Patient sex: M
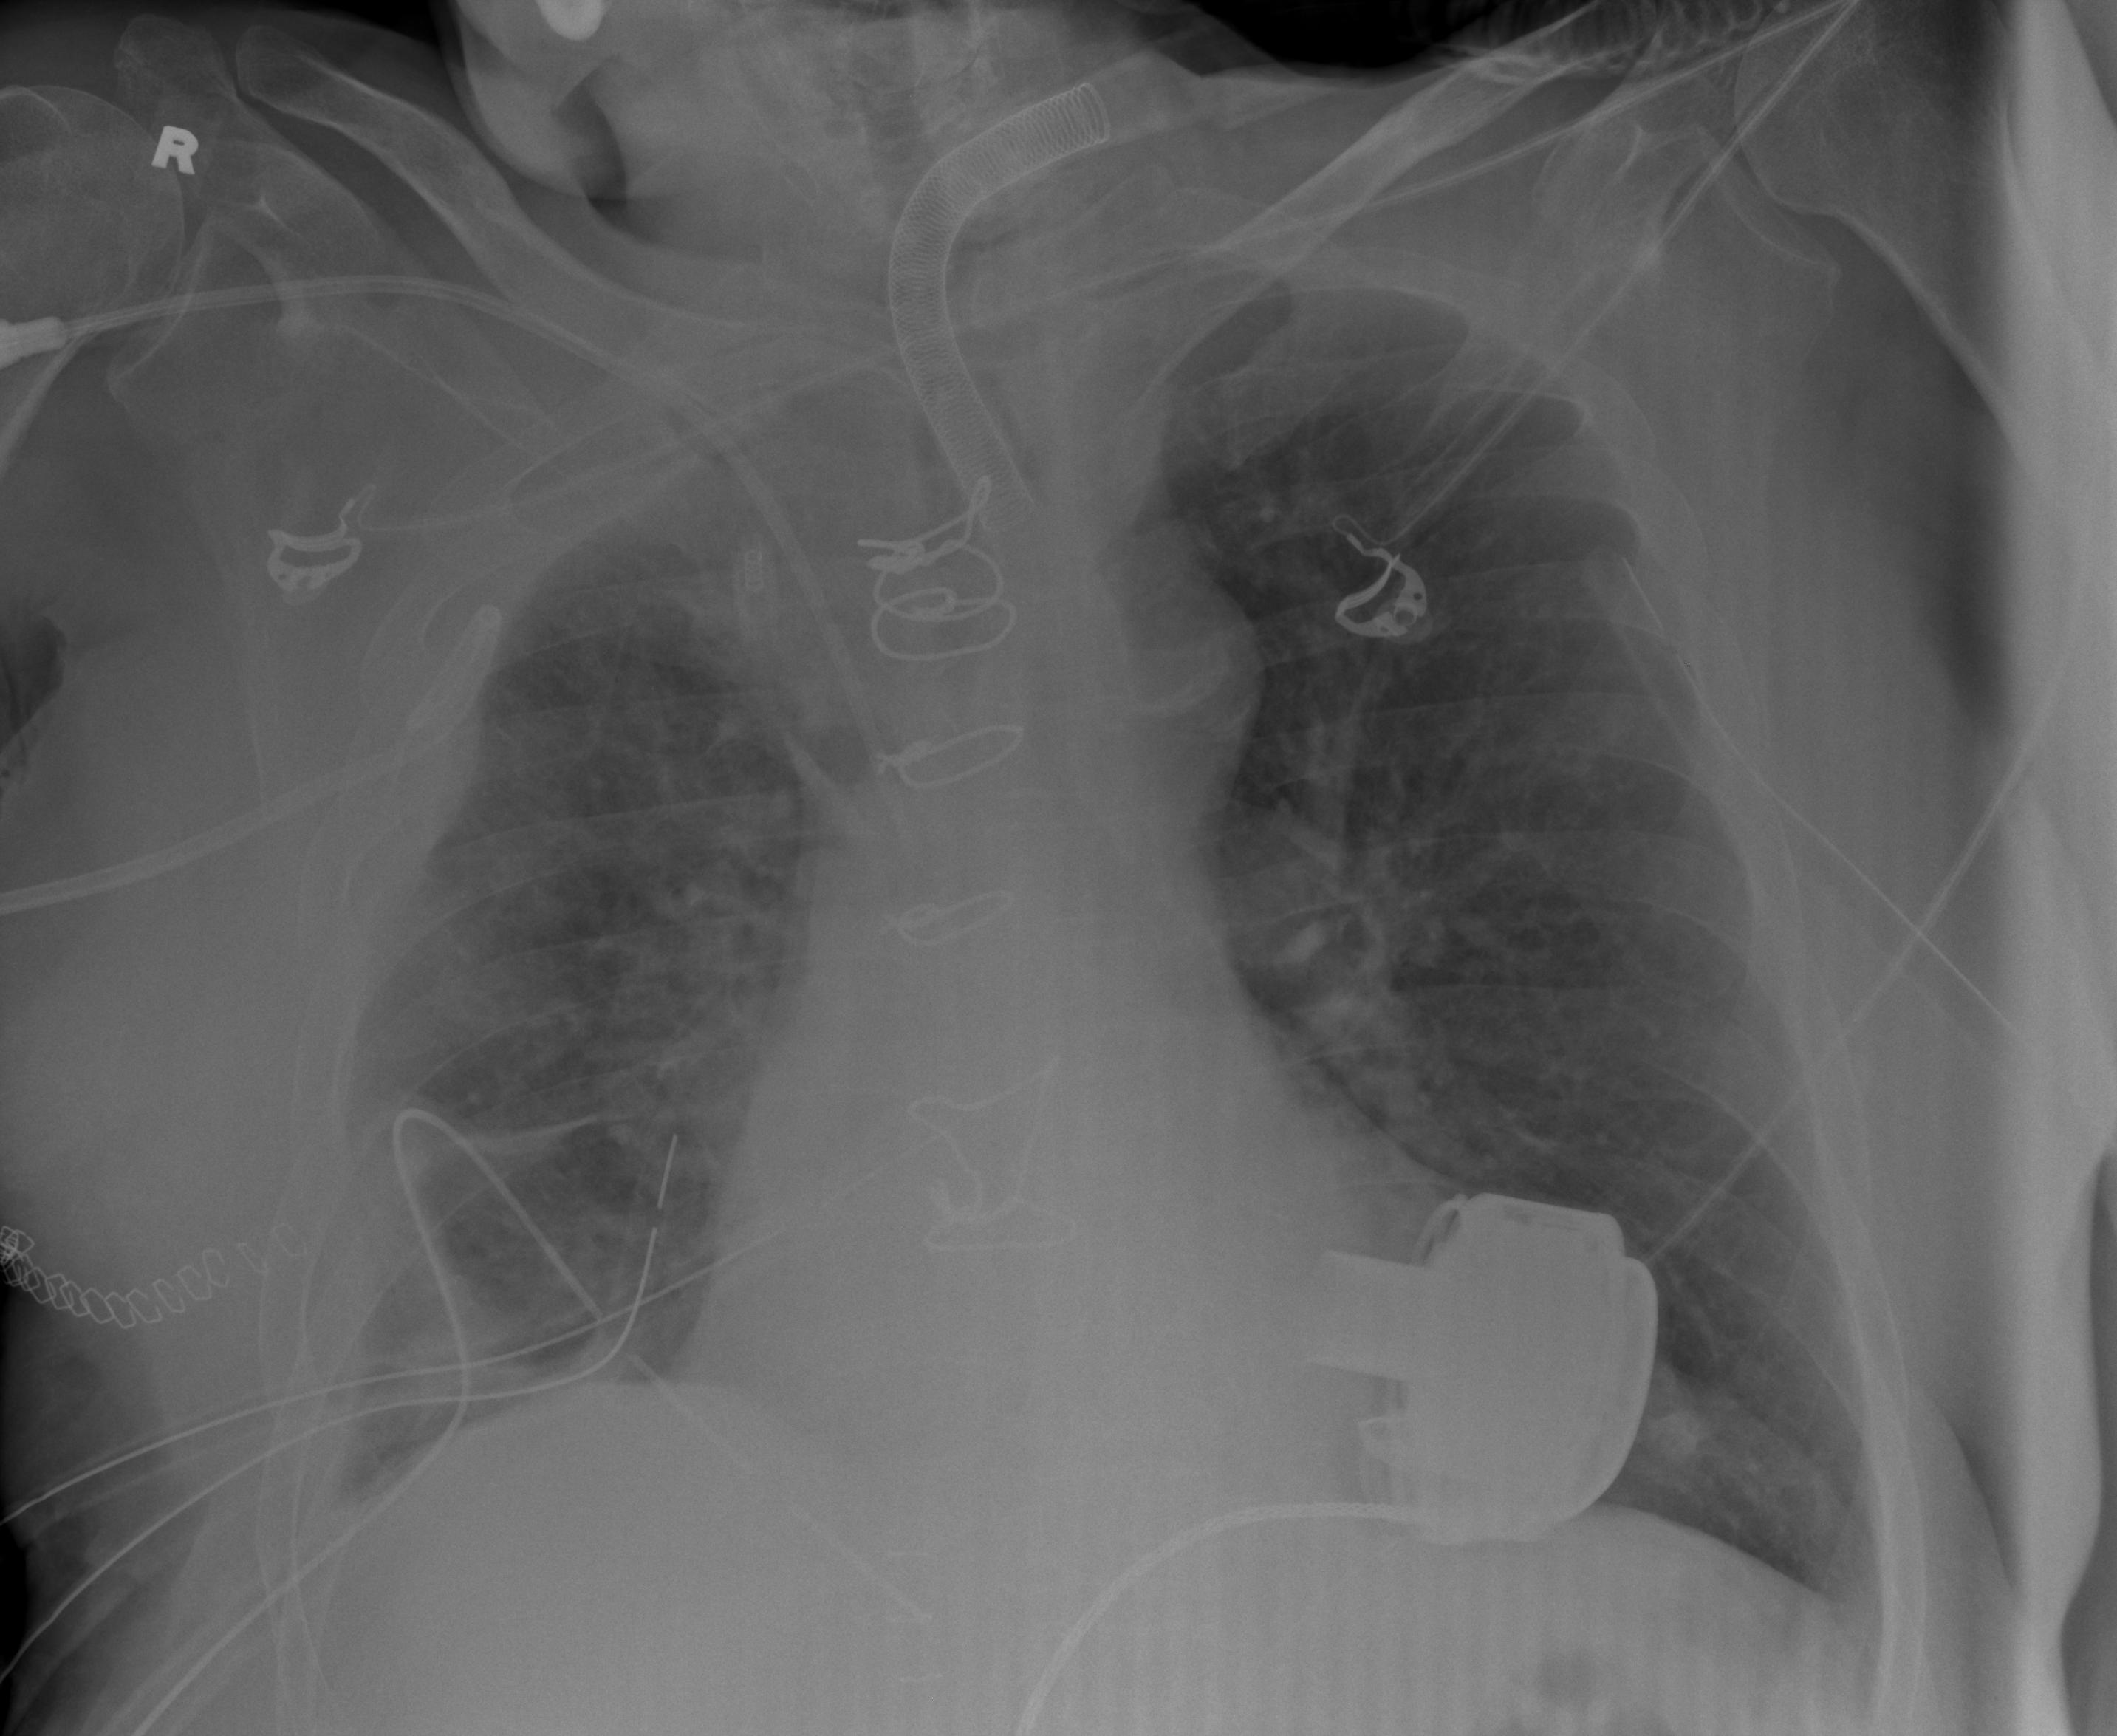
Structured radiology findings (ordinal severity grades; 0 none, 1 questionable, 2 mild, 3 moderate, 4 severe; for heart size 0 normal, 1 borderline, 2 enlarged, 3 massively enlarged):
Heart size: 0
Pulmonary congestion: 2
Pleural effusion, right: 3
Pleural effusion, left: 0
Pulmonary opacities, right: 2
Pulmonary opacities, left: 0
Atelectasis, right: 3
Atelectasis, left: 0